Question: I suppose I have a straightforward question to answer.
I have this piece of code:
'''
clc, clear all, close all
Nx = 8192;
Ny = 16;
Nz = 16;
delta = 6;
UHub = 11.4;
IECturbC = 'A';
HubHt = 90;
%%INITIALISATION
% definition of constants
twopi=2*pi;
%constants and derived parameters from IEC
gamma = 3.9; %IEC, (B.12)
alpha = 0.2; %IEC, sect. 6.3.1.2
%set delta1 according to guidelines (chap.6)
if HubHt<=60,
delta1=0.7*HubHt;
else
delta1=42;
end;
%IEC, Table 1, p.22
if IECturbC == 'A',
Iref=0.16;
elseif IECturbC == 'B',
Iref=0.14;
elseif IECturbC == 'C',
Iref=0.12;
else
error('IECturbC can be equal to A,B or C;adjust the input value')
end;
%IEC, sect. 6.3.1.3
b=5.6;
sigma1=Iref*(0.75*UHub+b);
sigma2=0.7*sigma1;
sigma3=0.5*sigma1;
%derived constants
l=0.8*delta1; %IEC, (B.12)
sigmaiso=0.55*sigma1; %IEC, (B.12)
Cij2=zeros(3,3,Nx,Ny,Nz);
ikx=cat(2,-Nx/2:-1,1:Nx/2-1);
[x y z]=ndgrid(ikx,1:Ny,1:Nz);
k1=(x)*l/(Nx*delta)*twopi;
k2=(y-Ny/2)*l/(Ny*delta)*twopi;
k3=(z-Nz/2)*l/(Nz*delta)*twopi;
kabs=sqrt(k1.^2+k2.^2+k3.^2);
beta= gamma./((kabs.^(2/3).*(hypergeometric2f1(1/3, 17/6,4/3,-kabs.^(-2),11))).^(0.5));
k03=k3+beta.*k1;
k0abs=sqrt(k1.^2+k2.^2+k03.^2);
Ek0=1.453*k0abs.^4./(1+k0abs.^2).^(17/6);
C1=beta.*k1.^2.*( k0abs.^2 - 2*k03.^2 + beta.*k1.*k03 )./( kabs.^2.*( k1.^2 + k2.^2 ));
C2=k2.*k0abs.^2./ (exp( (3/2).*log( k1.^2 + k2.^2 ) )) .* atan2( beta.*k1.* sqrt( k1.^2 + k2.^2 ) ,( k0abs.^2 - k03.*k1.*beta));
xhsi1=C1 - k2.*C2./k1;
xhsi2=k2.*C1./k1 + C2;
CC=sigmaiso*sqrt(twopi*pi*l^3.*Ek0./(Nx*Ny*Nz*delta^3.*k0abs.^4));
'''
Then, I define
'''
phi_11 = (Ek0./4*pi.*kabs.^4).*(k0abs.^2 - k1.^2 - 2*k1.*k03.*xhsi1 + (k1.^2 + k2.^2).*xhsi1.^2);
'''
Now I would like to perform this integral

with phi_11 instead of phi_ii.
How can I perform it in Matlab, since I have all vectorized variables?
I thank you in advance for the support.
WKR,
Francesco
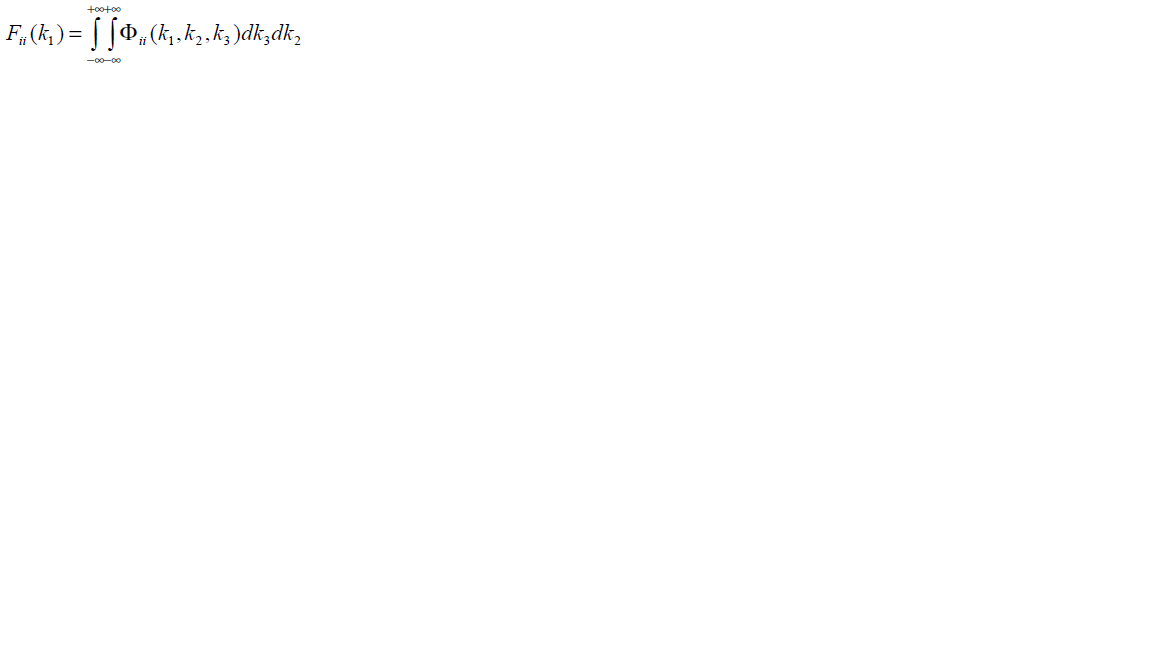
Answer: I don't have 'hypergeometric2f1' (function? variable?), so I can't test this.
Anyway, the normal way to go about this is to define 'phi_11' like this:
'''
phi_11 = @(k1,k2) (Ek0./4*pi.*kabs.^4).*(k0abs.^2 - k1.^2 - 2*k1.*k03.*xhsi1 + (k1.^2 + k2.^2).*xhsi1.^2);
'''
And then use a double-quadrature method:
'''
F_11 = dblquad(phi_11, -inf,inf, -inf,inf);
'''
You might need to adjust a whole bunch of the variables, since 'k1' and 'k2' will be dimensioned rather arbitrarily ('dblquad' is an adaptive method, and it will evaluate the function at points that depend on the function's local behaviour).